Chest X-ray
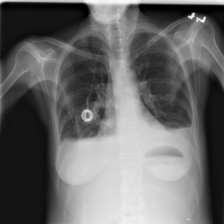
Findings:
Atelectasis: negative
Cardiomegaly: negative
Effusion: positive
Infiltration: positive
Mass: negative
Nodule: negative
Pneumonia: negative
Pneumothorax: negative
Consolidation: negative
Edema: negative
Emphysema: negative
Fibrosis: negative
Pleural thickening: negative
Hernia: negative